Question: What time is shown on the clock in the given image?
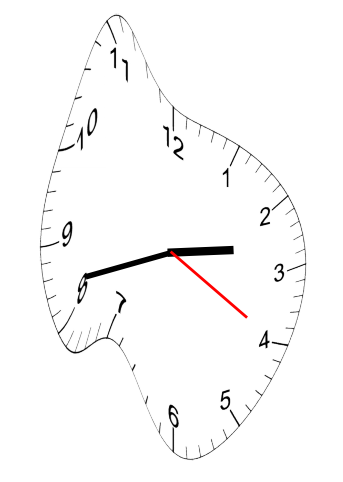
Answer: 02:42:20